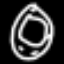
Label: donut